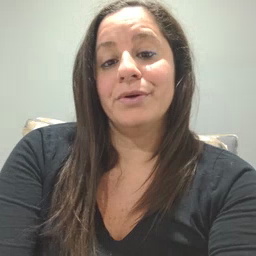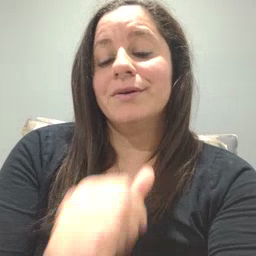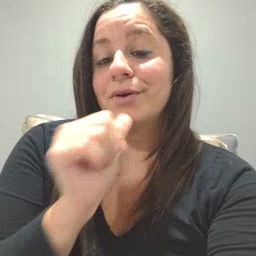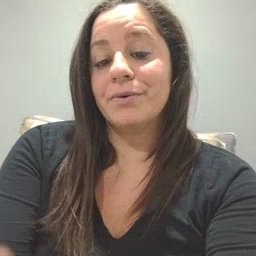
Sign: not